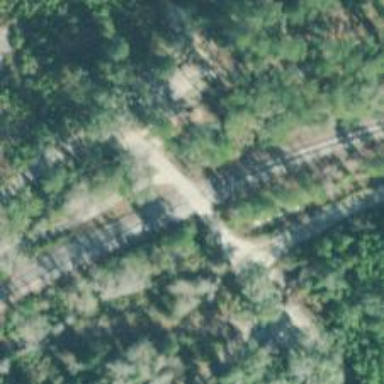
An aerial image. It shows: Railway track.